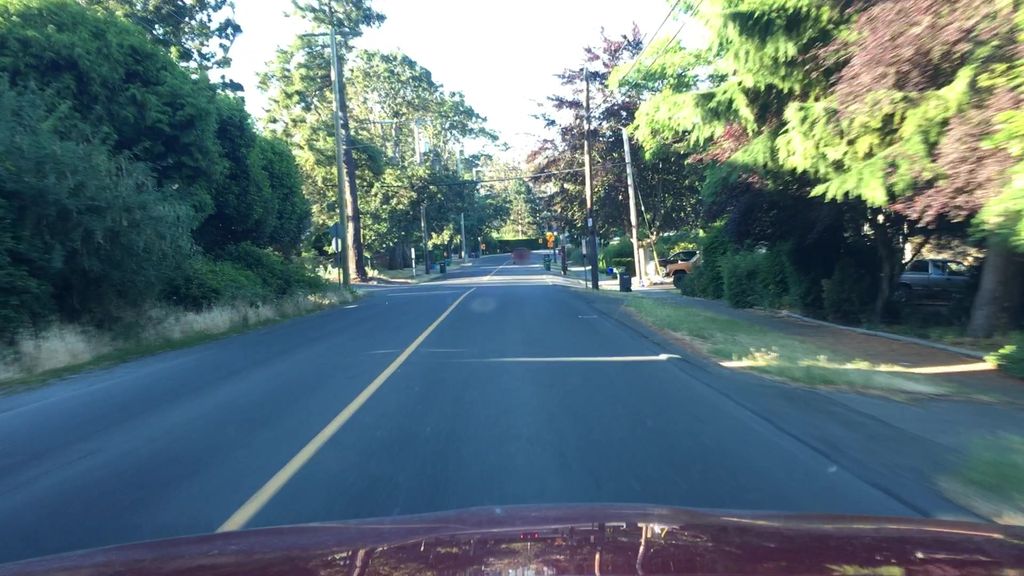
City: victoria